Field crop: maize
Growth stage: 2
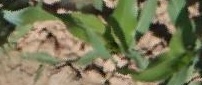
Species: maize